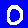
Digit: 0